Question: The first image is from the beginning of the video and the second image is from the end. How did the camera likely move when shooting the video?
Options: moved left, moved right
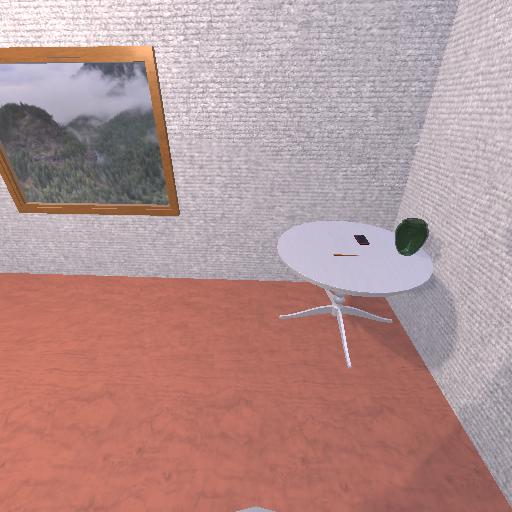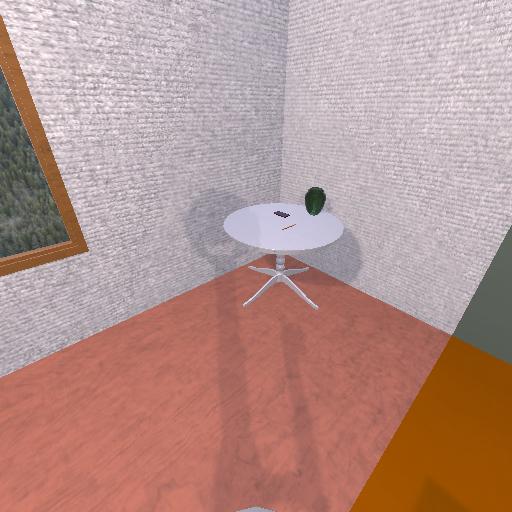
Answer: moved left